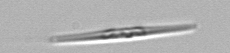
Label: pennate